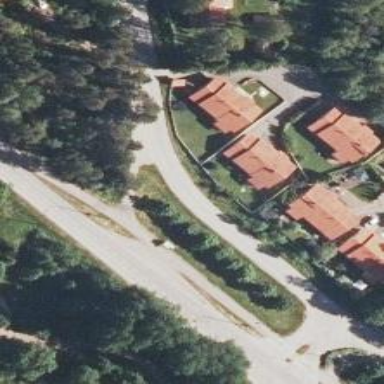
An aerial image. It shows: Cycleway.